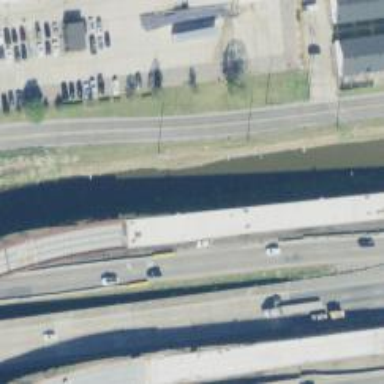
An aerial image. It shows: Bridge.